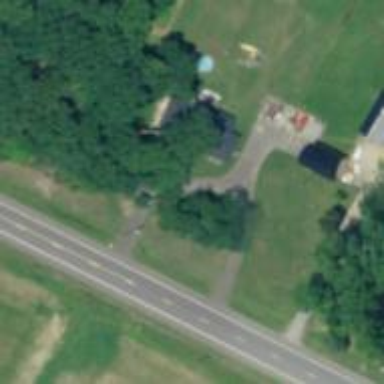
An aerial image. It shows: Driveway leading to service road.